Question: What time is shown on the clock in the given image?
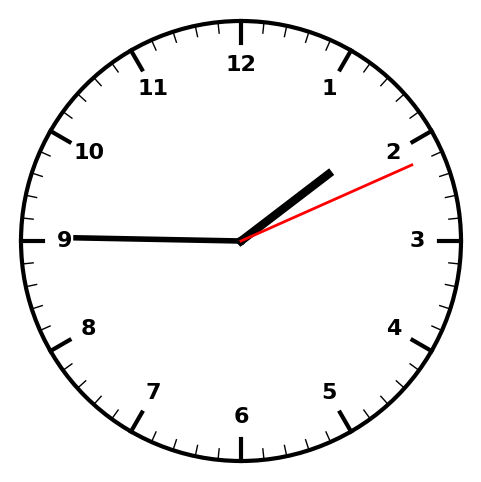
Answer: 01:45:11